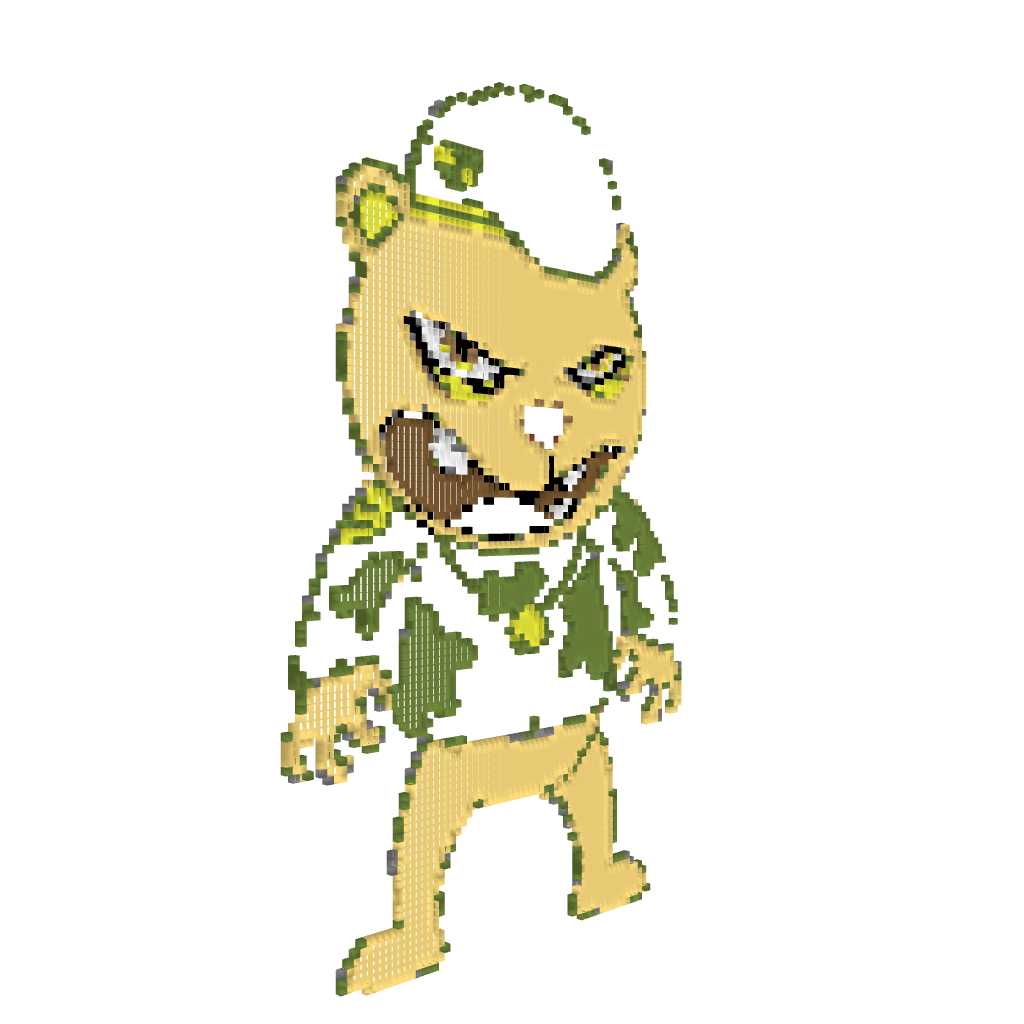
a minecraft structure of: Happy tree friends [flippy] bad low quality